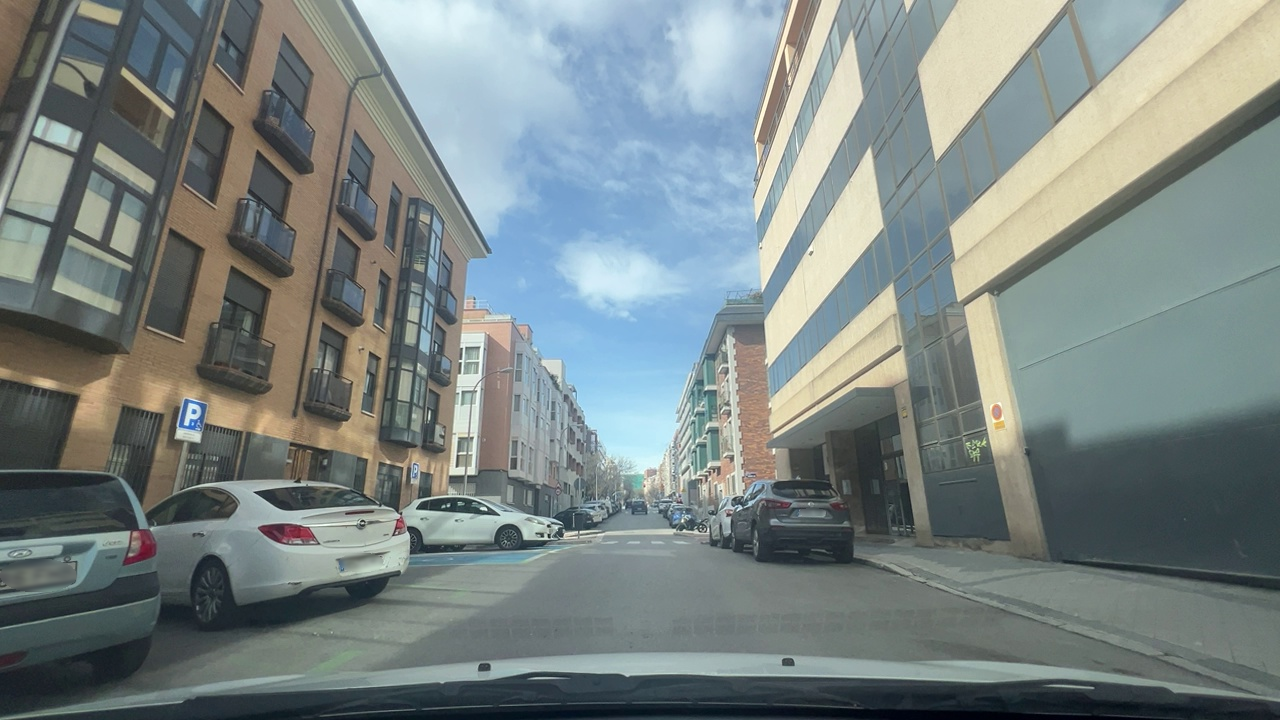
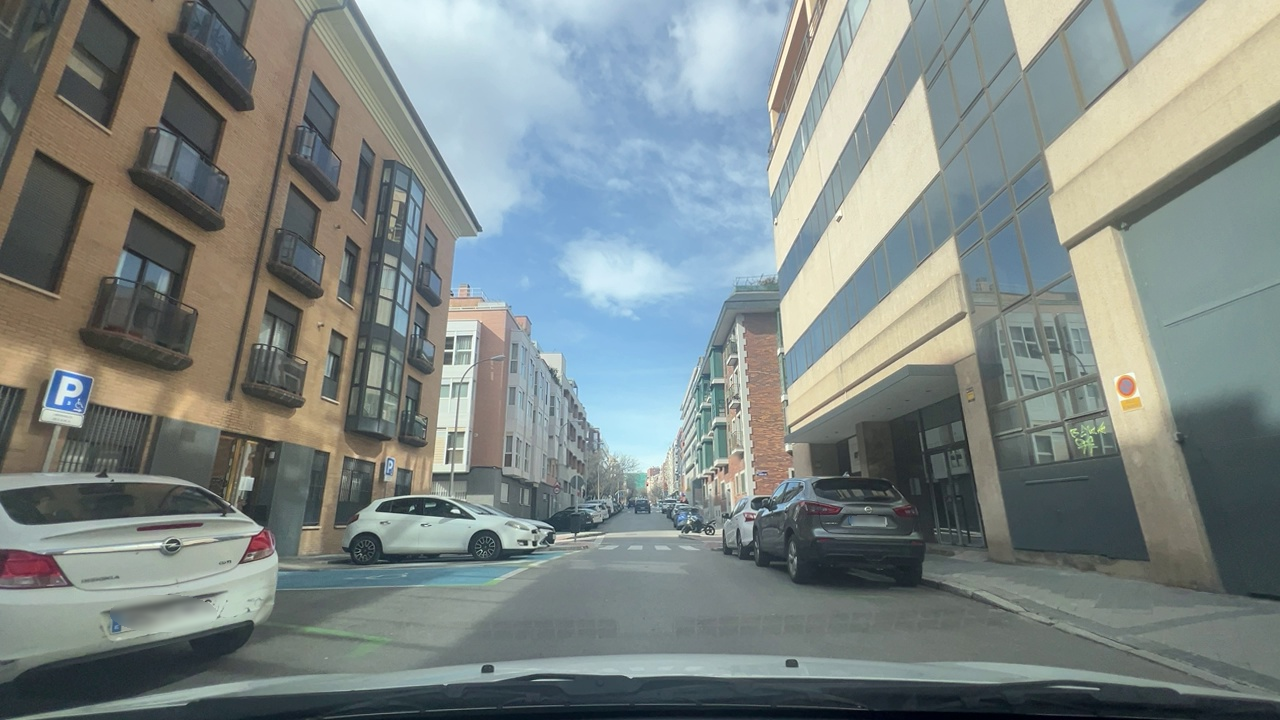
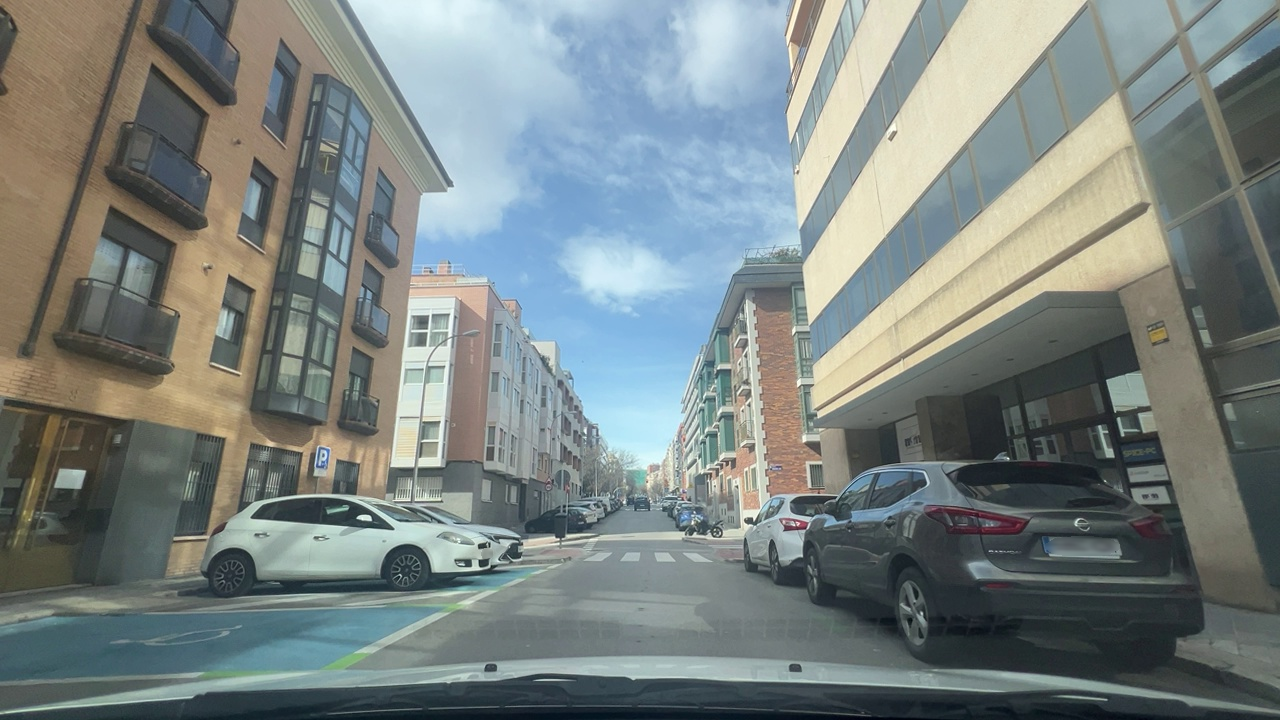
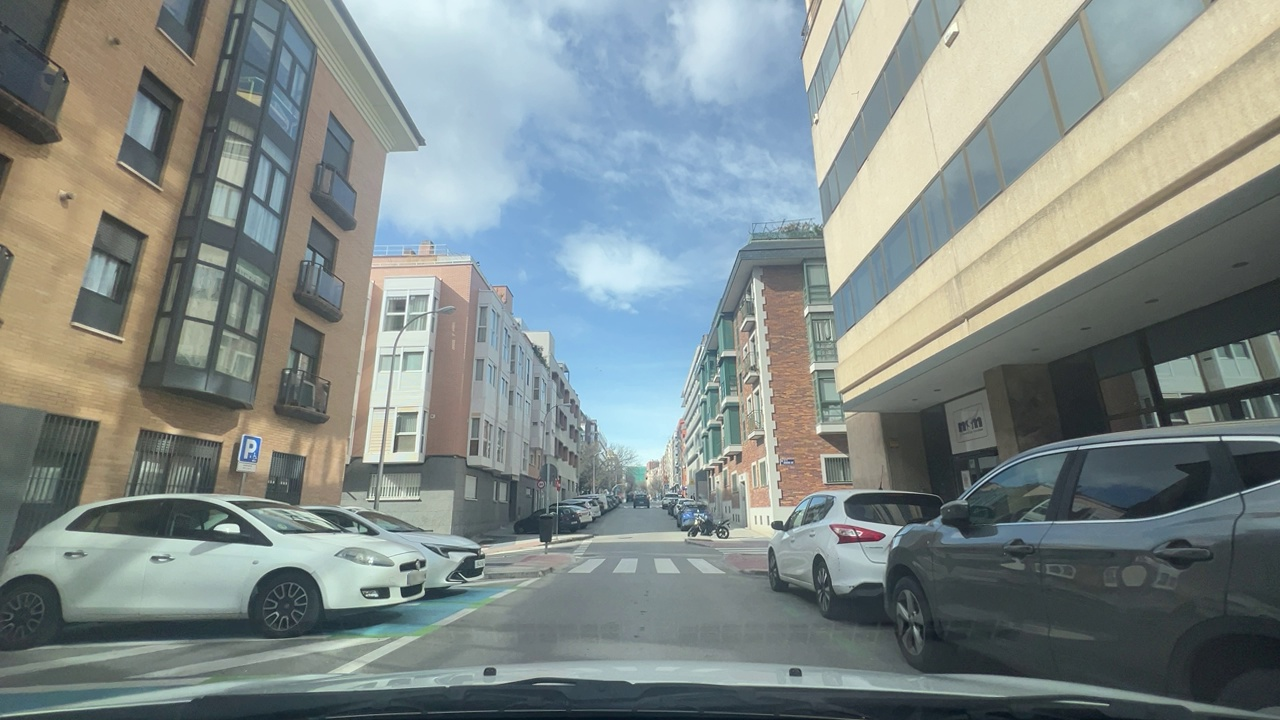
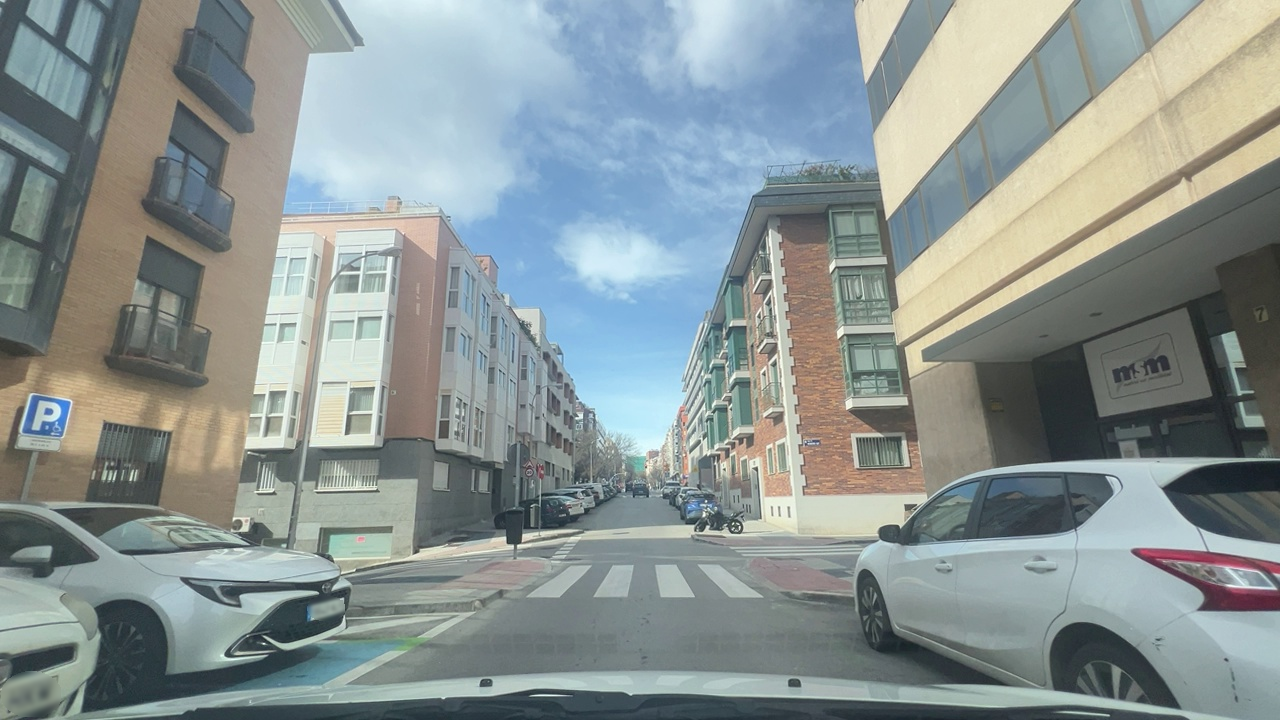
Situation: Lateral parked car
Question: Are vehicles present on the right side of the ego lane?
Answer: Yes
Reasoning: There are multiple vehicles parked in perpendicular to the ego lane.

Situation: Lateral parked car
Question: Are vehicles parked parallel or perpendicular to the roadway near the ego lane?
Answer: Yes
Reasoning: There are multiple vehicules parked in the right side of the ego lane in parallel.

Situation: Lateral parked car
Question: Does the environment indicate an urban road where curbside parking is permitted?
Answer: Yes
Reasoning: The ego vehicule is traveling in a urban road.

Situation: Lateral parked car
Question: Is the ego vehicle traveling in a middle lane with traffic lanes on both sides?
Answer: No
Reasoning: There are no other traffic lanes, just the ego vehicule.

Situation: Lateral parked car
Question: Are vehicles present on the left side of the ego lane?
Answer: Yes
Reasoning: There are multiple vehicules parked on the left side in parallel